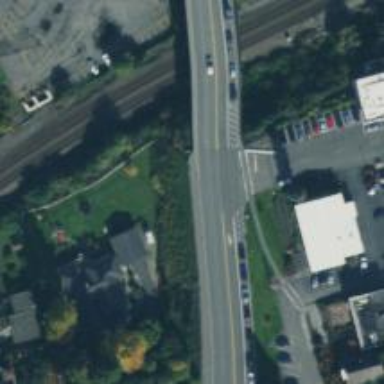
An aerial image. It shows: Primary link road with asphalt surface.